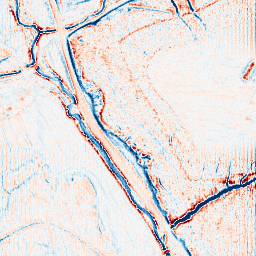
Category: edge_preserving
Decomposition family: anisotropic_diffusion
Decomposition parameters: iterations: 20
kappa: 50
gamma: 0.1
Upsampling method: fft_zeropad
Upsampling parameters: scale: 2
Upsampling scale: 2